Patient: sex M, age 46
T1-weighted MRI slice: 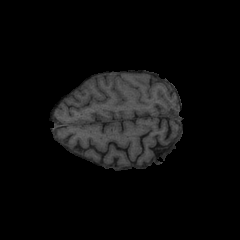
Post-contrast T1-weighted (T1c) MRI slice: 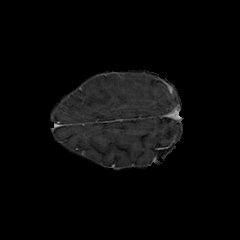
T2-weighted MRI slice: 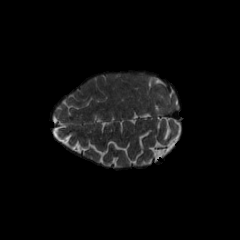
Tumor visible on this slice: no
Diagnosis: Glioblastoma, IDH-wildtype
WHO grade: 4